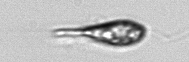
Label: Euglena